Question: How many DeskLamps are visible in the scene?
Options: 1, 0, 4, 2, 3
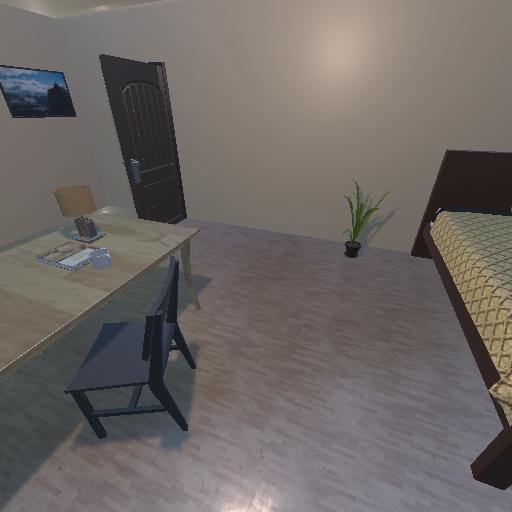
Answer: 1